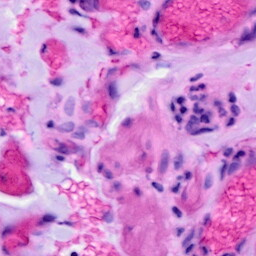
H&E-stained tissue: Ovarian